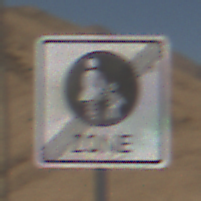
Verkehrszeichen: EndeFussgaengerzone
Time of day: Midday
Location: Outdoor (Nature)
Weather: Clear
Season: NotSpecified
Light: Natural